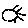
Label: sun